Field crop: maize
Growth stage: 2
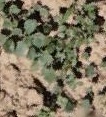
Species: convolvulus